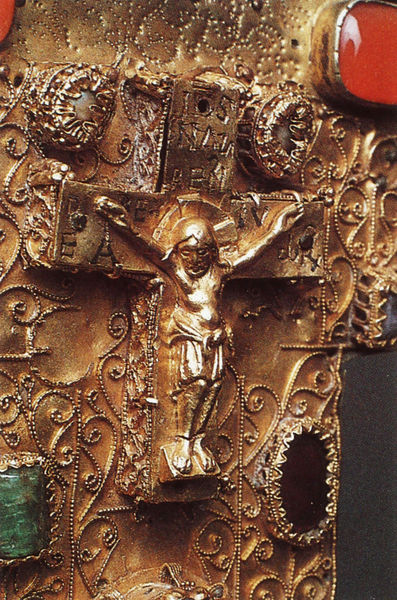
Titel: Osnabrücker Kapitelkreuz
Institution: Osnabrück, Domschatz
Schlagwörter: grün, rot, muster, ornament, bibel, kirche, gold, edelsteine, inschrift, dekor, verzierung, kirch, kreuz, stich, buchstaben, heiligenschein, nimbus, christus, jesus, kreuzigung, mittelalter, edelstein, heilig, reliquie, genagelt, rubin, latein, goldschmied, gefesselt, abkürzung, juwelen, heilih, karneol